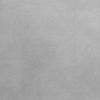
Label: dusty